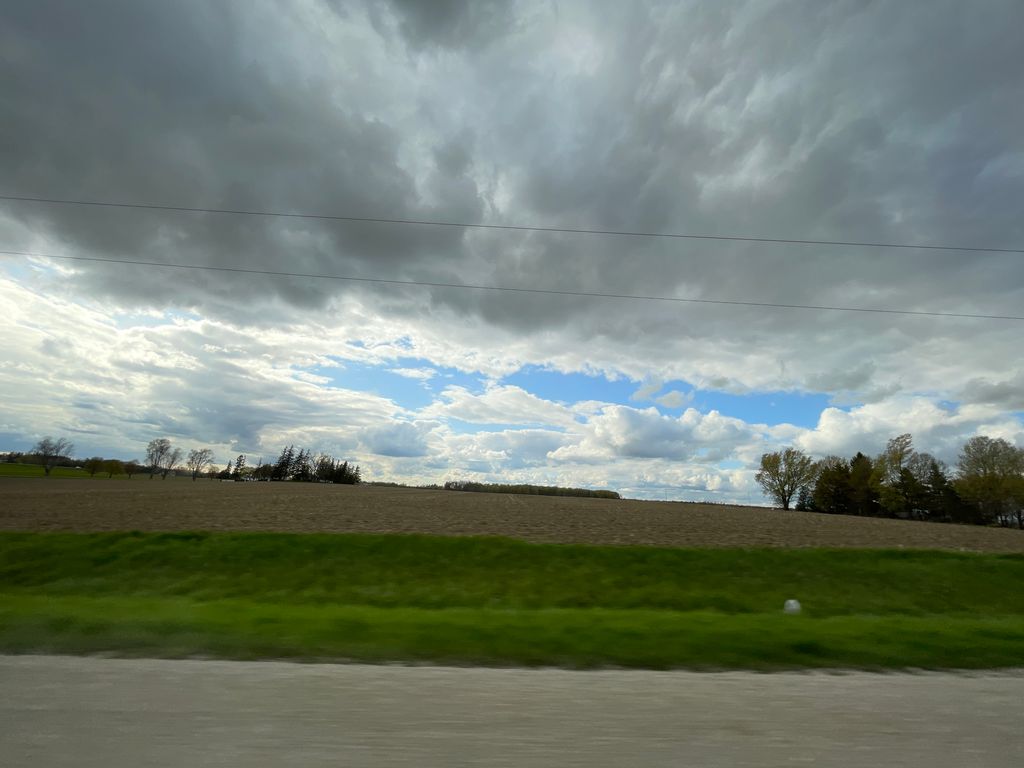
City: kitchener-waterloo